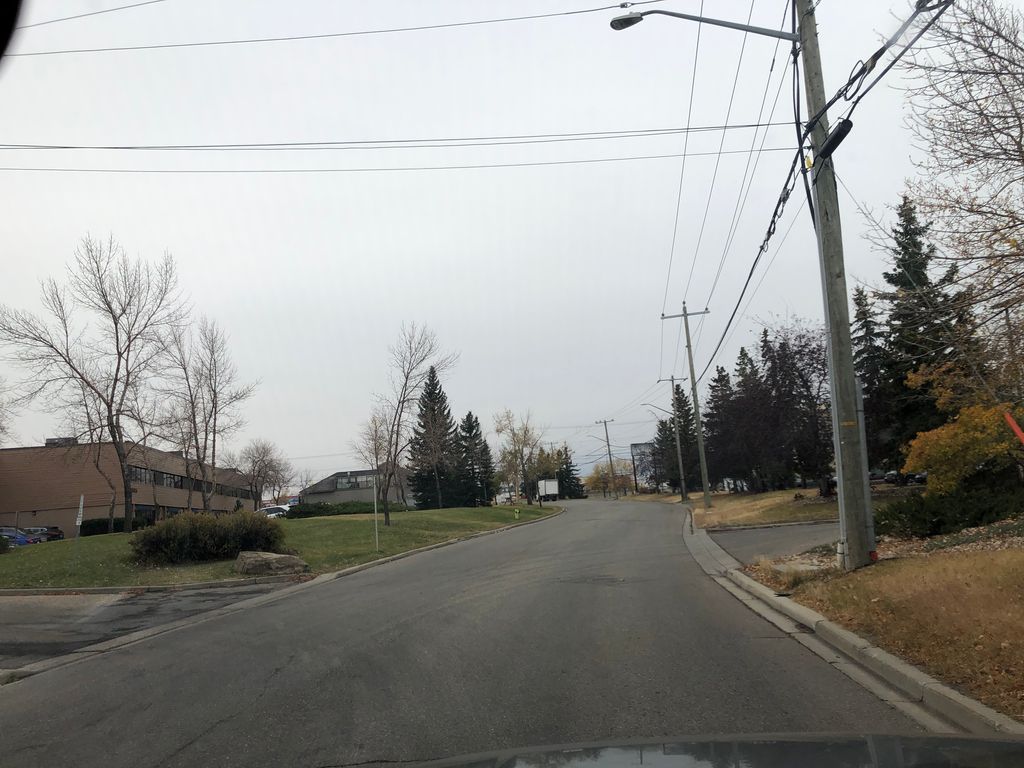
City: calgary